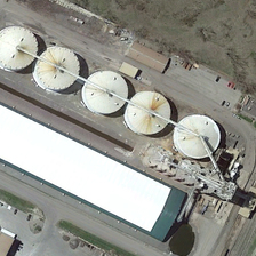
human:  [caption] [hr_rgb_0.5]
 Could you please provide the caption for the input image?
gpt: Five pale oil tanks beside a long white building nearby

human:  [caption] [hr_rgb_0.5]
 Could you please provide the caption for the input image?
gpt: Five pale tanks stood side by side next to a long white building.

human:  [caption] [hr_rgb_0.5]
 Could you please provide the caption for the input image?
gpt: Five pale oil tanks side by side, next to a long white building.

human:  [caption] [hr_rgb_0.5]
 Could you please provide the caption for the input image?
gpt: Five pale oil drums are next to each other, next to the long white building.

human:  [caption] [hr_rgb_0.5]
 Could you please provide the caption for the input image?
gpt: Five pale tanks stood side by side, beside a long white building.